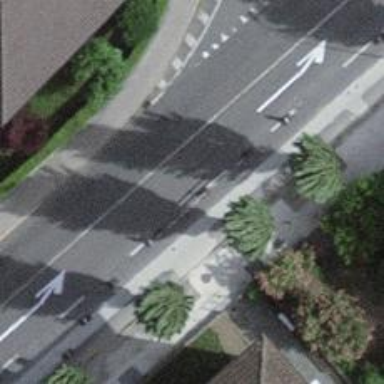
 and there are designated lanes for cycling. The sidewalks are also paved with asphalt."